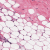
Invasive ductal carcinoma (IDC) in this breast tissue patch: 1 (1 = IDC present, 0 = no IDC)